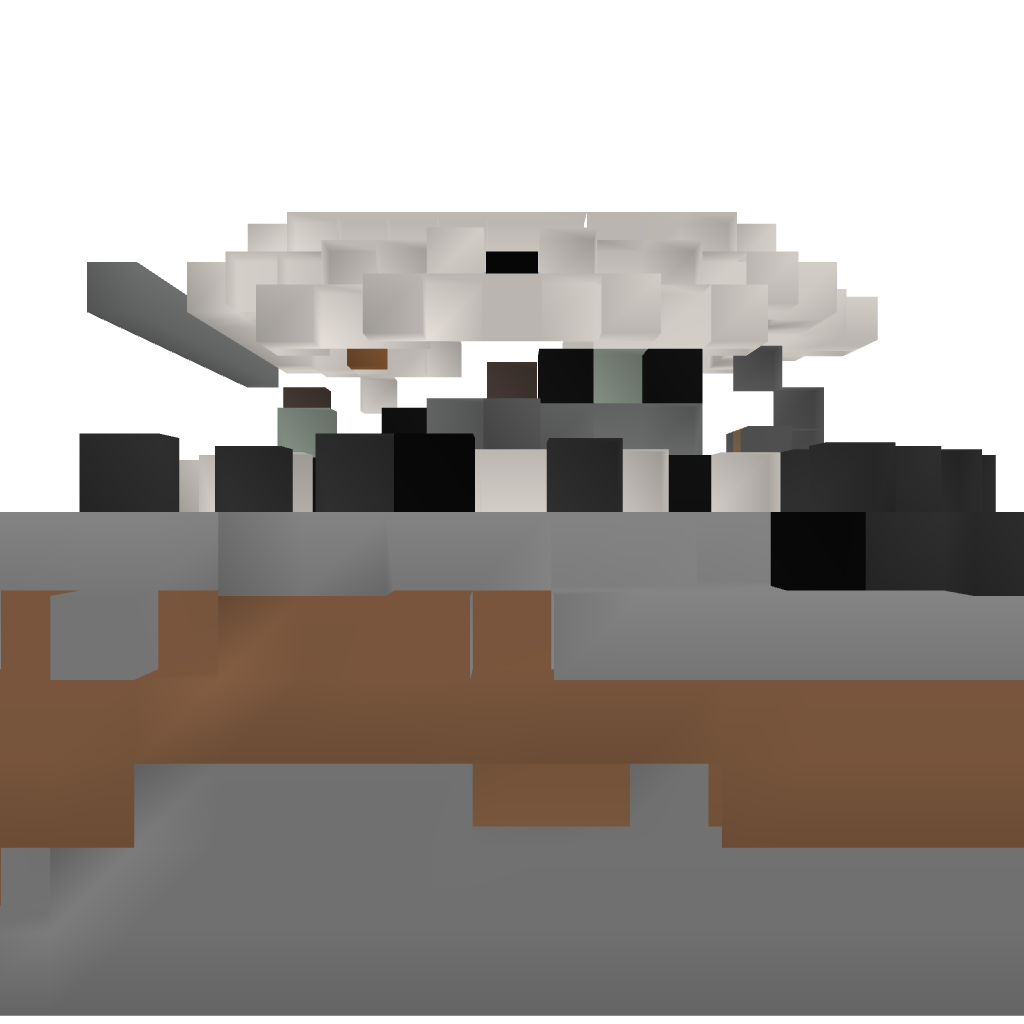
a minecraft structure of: Ethos Death Games Remake